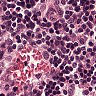
Metastatic tissue present: no